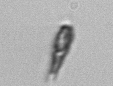
Label: Euglena